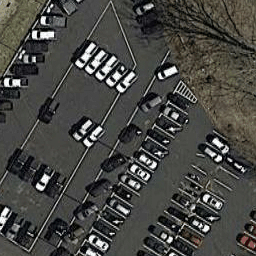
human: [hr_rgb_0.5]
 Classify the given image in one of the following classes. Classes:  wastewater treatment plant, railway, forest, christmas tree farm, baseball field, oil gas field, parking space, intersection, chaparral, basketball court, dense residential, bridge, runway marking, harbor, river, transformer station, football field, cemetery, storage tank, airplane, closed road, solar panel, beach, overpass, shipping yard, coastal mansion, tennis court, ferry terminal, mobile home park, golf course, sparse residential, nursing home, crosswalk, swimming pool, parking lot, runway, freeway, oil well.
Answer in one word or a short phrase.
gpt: parking lot